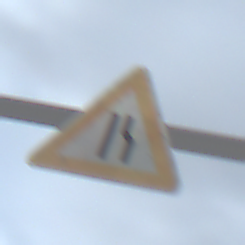
Verkehrszeichen: EinseitigVerengteFahrbahnRechts
Umgebung: Outdoor, Nature
Tageszeit: Night
Wetter: Overcast
Licht: Artificial
Jahreszeit: NotSpecified
Kontrast: LowContrast